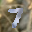
Label: 7